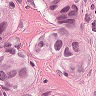
Metastatic tissue present: yes